Question: ## HTML Code
'''
<header>
<h1>Event Heading</h1>
<div class="meta">09 JUL 2014</div>
<div class="textblock">Lorem ipsum dolor sit amet, consectetuer adipiscing elit. Donec odio. Quisque volutpat mattis eros. Nullam malesuada erat ut turpis. Suspendisse urna nibh, viverra non, semper suscipit, posuere a, pede.</div>
</header>
'''
## Issue
I have this HTML structure which I can not edit/rearrange. I would like to position the h1, div.meta and div.textblock is as in the picture below.
I can't work it out with floats the way I want to because of the sequence of the HTML.
## Illustration

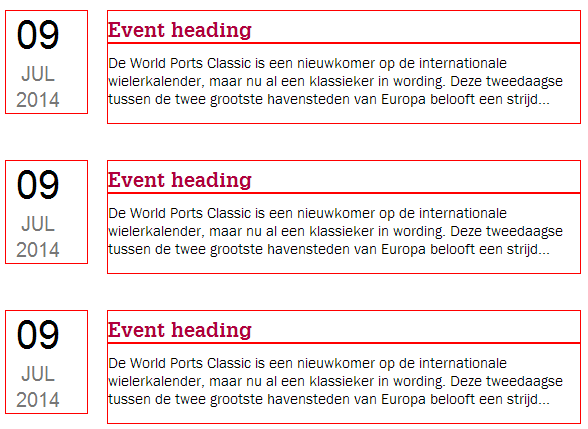
Answer: This can be achieved with absolute positioning:
'''
header {
position: relative;
min-height: 100px; }
div.meta {
position: absolute;
width: 100px; height:100px;
top:0; left:0;
border: 1px solid red; }
header h1 {
margin-left: 120px;
border-bottom: 2px solid red; }
header div.textblock { margin-left: 120px; }
'''
See fiddle: <URL>
You can change the div.meta widths and h1/textblock margin-left to percentages if you want a responsive layout.
Added min-height to header to ensure div.meta never falls outside the parent header block. (Thanks for MarcAudet for pointing this out)